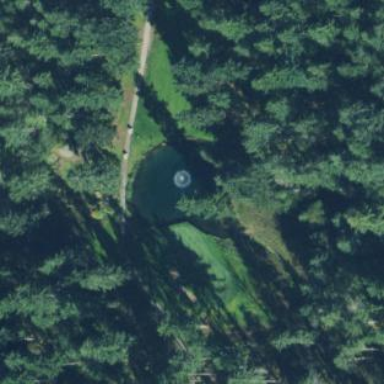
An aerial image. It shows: Water hazard in golf course. The hazard is natural water feature.